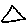
Label: triangle